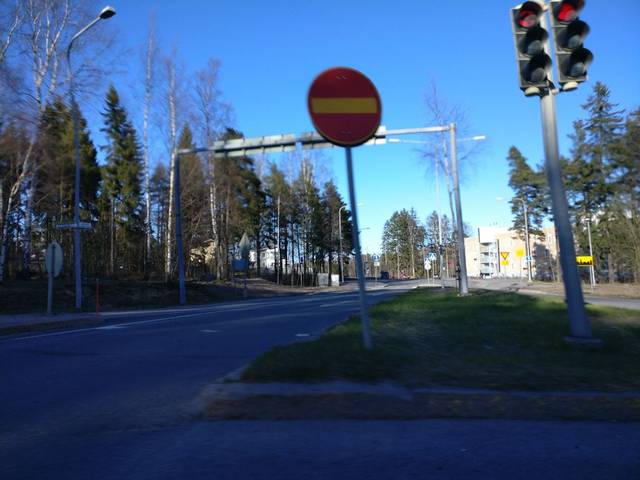
Region: Finland
Coordinates: 60.223, 25.081